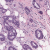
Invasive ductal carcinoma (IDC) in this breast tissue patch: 1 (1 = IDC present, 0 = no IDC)